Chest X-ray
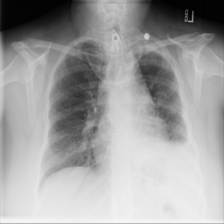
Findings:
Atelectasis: positive
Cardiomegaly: positive
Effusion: positive
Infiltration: negative
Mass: negative
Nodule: negative
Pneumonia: negative
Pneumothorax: negative
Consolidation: negative
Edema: negative
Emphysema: negative
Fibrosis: negative
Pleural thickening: negative
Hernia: negative